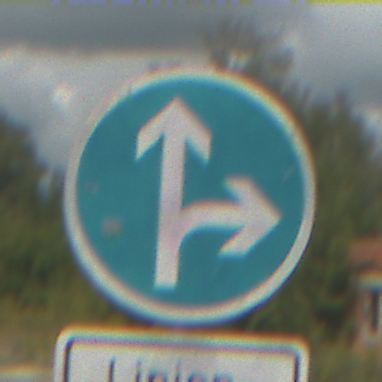
Verkehrszeichen: VorgeschriebeneFahrtrichtungGeradeausOderRechts
Zusatzzeichen unten: BesondereFahrzeugeUndTransportgueter2
Umgebung: Outdoor, Suburban
Tageszeit: Midday
Wetter: PartlyCloudy
Licht: Natural
Jahreszeit: Summer
Kontrast: HighContrast